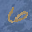
Label: 6